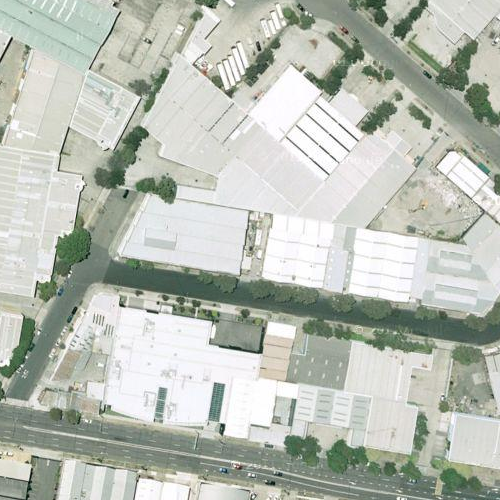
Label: sydney